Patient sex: F
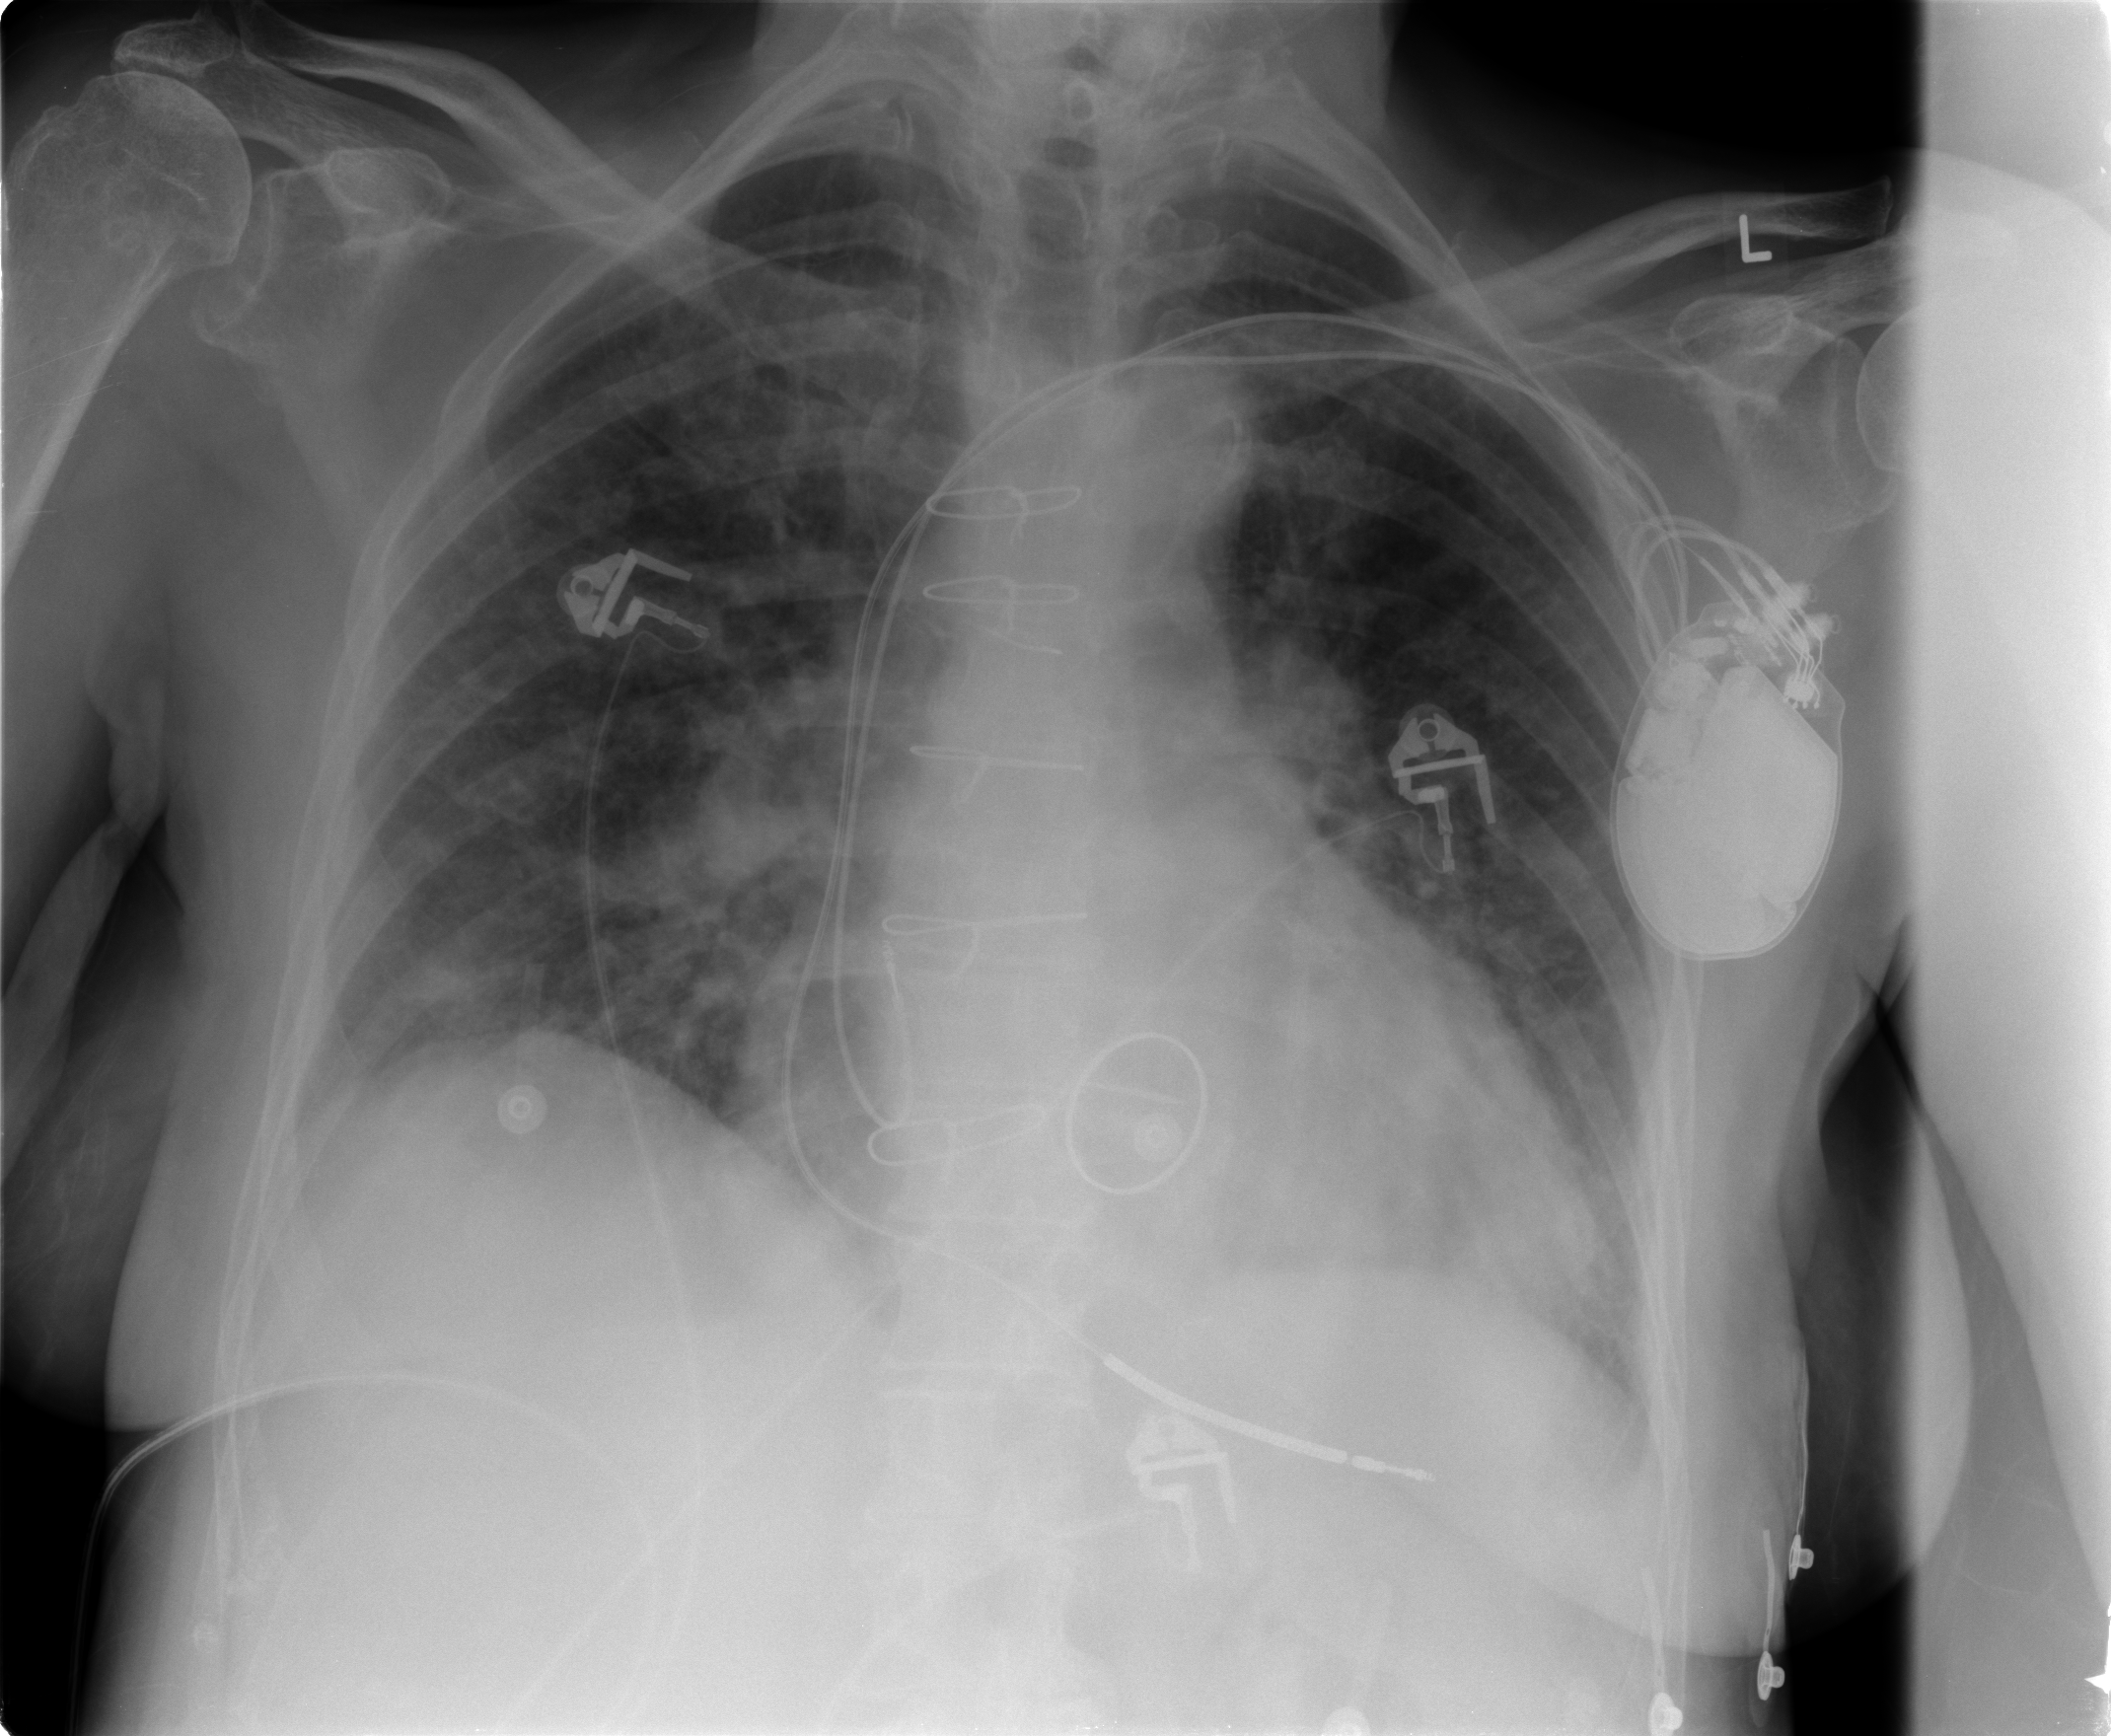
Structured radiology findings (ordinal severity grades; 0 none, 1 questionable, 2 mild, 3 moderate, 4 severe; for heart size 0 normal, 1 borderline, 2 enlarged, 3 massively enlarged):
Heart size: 1
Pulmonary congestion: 2
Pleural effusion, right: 2
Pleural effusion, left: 1
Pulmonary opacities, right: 2
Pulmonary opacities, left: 2
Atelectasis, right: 2
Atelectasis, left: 2